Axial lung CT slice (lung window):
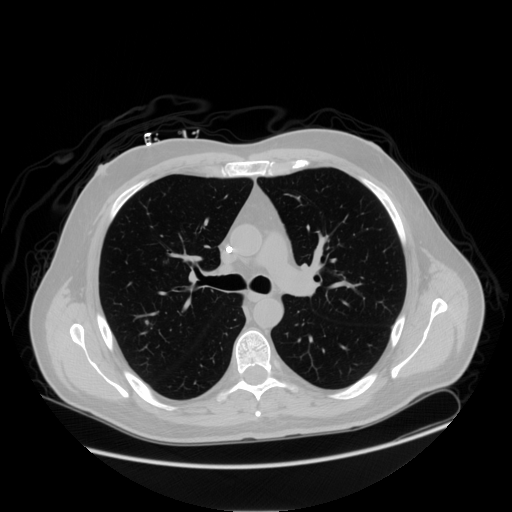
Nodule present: no